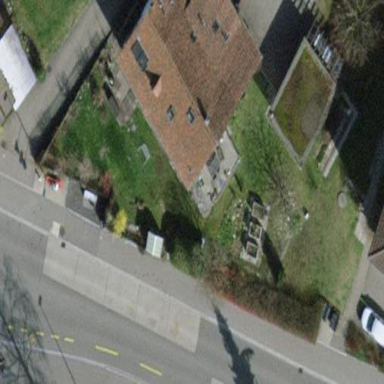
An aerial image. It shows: Terrace building.